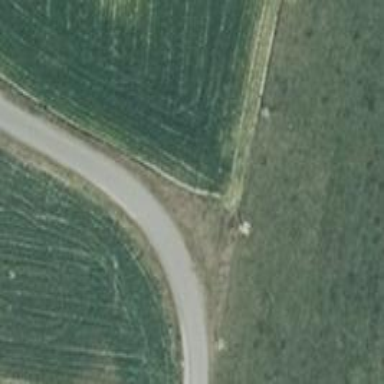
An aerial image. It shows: Asphalt service road.